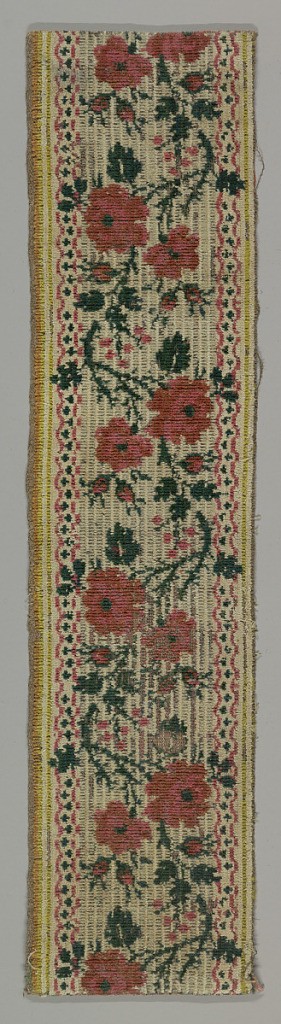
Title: Carpet fragment
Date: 18th century
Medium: Technique: cut velvet (moquette or velour d'Amiens)
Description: Serpentine of roses in deep pinks and green on white ground, edged with scalloped guard bands in same colors; outer pencil stripes in shades of yellow. Brownish hemp ground.